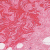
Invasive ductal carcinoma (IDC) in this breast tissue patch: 0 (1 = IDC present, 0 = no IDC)